Question: Count the number of objects in the diagram.
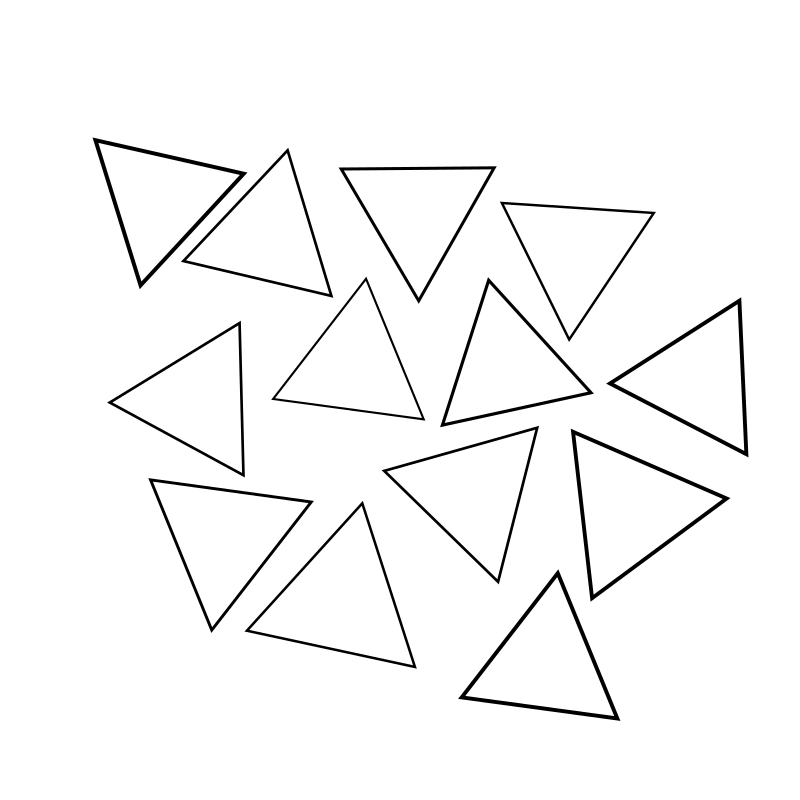
Answer: 13